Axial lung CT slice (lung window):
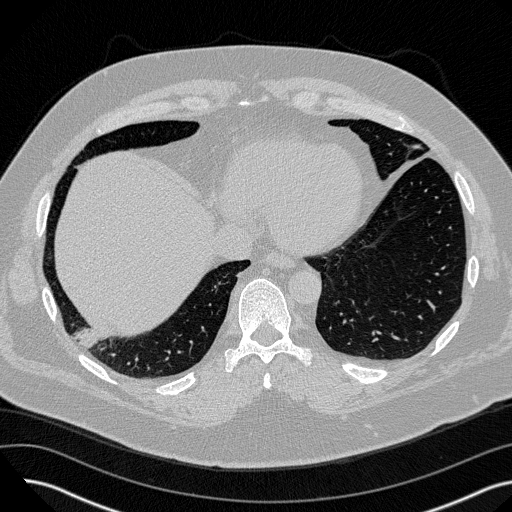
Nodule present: no